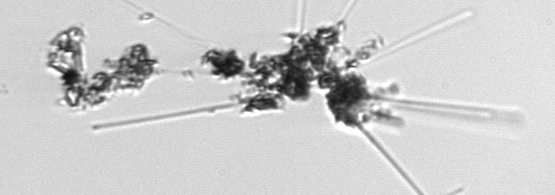
Label: Asterionellopsis_glacialis